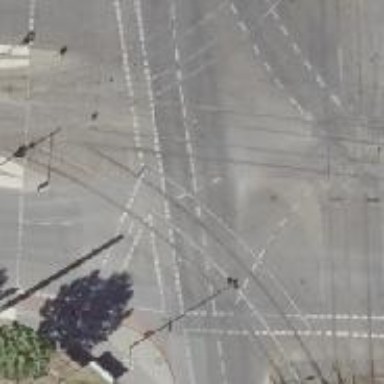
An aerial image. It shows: Tram level crossing on railway.